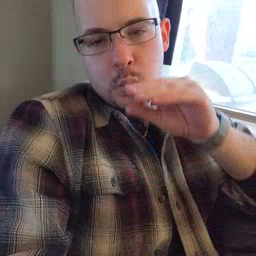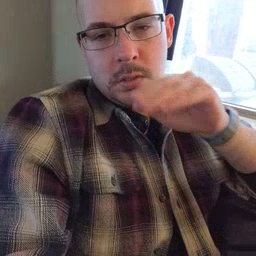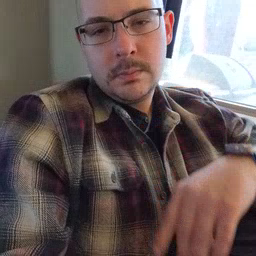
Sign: goose